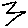
Label: zigzag